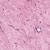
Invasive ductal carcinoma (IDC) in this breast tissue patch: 0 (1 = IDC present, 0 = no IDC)